Question: $abc=array(1,2,3,4,5,6,7,8);
$xyz=array(a,b,c,d,e,f);
I want to retrieve data from above two arrays in a desired format (Actually those arrays are generated from database tables). The data will be displayed in html TABLE. I have used PHP MYSQL. The values may not be in a sequence as of example been displayed, but there is two distinct arrays. To make it more clear I want to say that the odd columns (starting from first column) will display the values of and even will display the values of .
Please help me out. Thanks in advance.

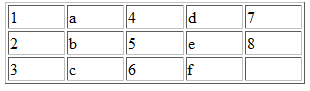
Answer: This is a really interesting question. I think I found a solution.
'''
function table (array $array1, array $array2, $splitIndex)
{
$rows = array ();
$currentRow = 0;
// Make sure $array1 is the bigger of them
if (count ($array2) > count ($array1))
{
$arrayTemp = $array2;
$array2 = $array1;
$array1 = $arrayTemp;
}
// Loop over each element of the array
foreach ($array1 as $index => $arrayValue)
{
$rows [$currentRow] [] = $arrayValue;
if (isset ($array2 [$index]))
$rows [$currentRow] [] = $array2 [$index];
else
$rows [$currentRow] [] = '';
$currentRow = ($currentRow == $splitIndex ? 0 : $currentRow + 1);
}
$output = '<table>';
// Loop over the rows
foreach ($rows as $row)
{
$subOutput = '<tr>';
// Loop over the columns in the rows
foreach ($row as $element)
$subOutput .='<td>'. $element .'</td>';
$output .= $subOutput .'</tr>';
}
// Return the output altogether.
return $output .'</table>';
}
'''
Now you can use:
'''
echo table ([ 'i', 'b', 'a', 'e', 'b' ], ['1', '2', '3'], 2);
'''
The 2 indicates that it will split on every two rows, like it was 3 in your example.